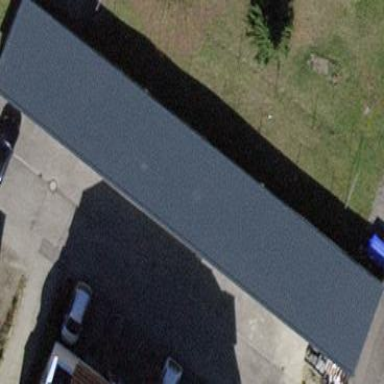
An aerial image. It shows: Group of garages.